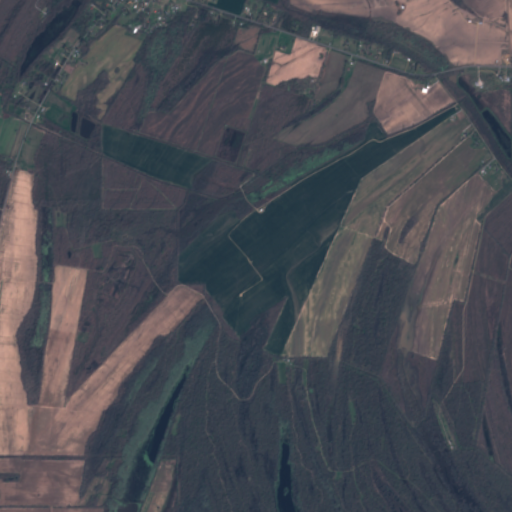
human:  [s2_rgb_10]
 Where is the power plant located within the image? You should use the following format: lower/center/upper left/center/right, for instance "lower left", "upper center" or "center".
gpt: There is no power plant in the image.